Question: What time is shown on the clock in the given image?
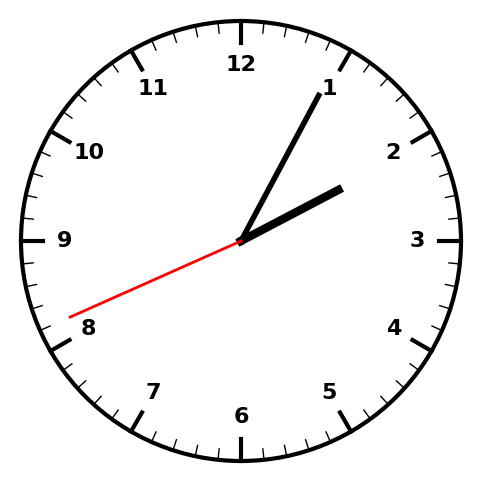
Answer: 02:04:41